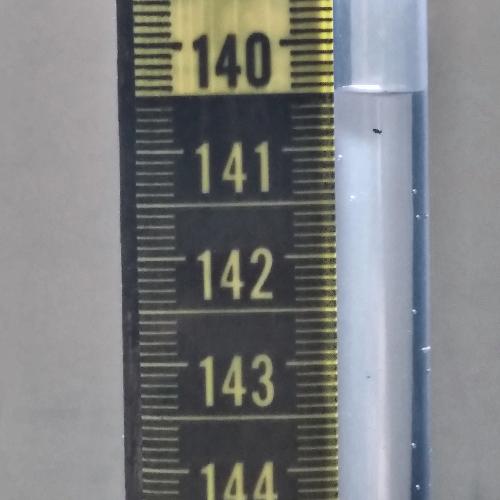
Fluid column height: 140.5 cm